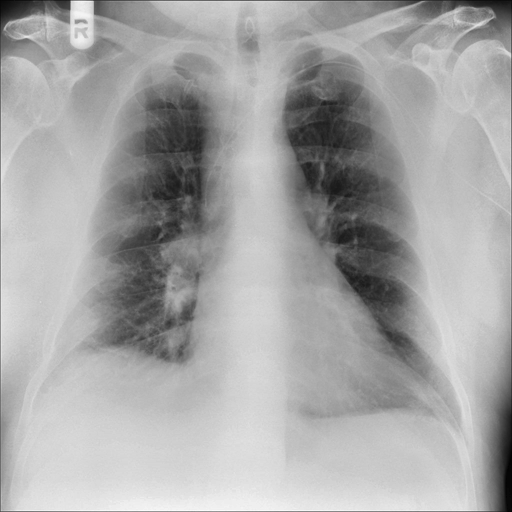
Finding: NORMAL